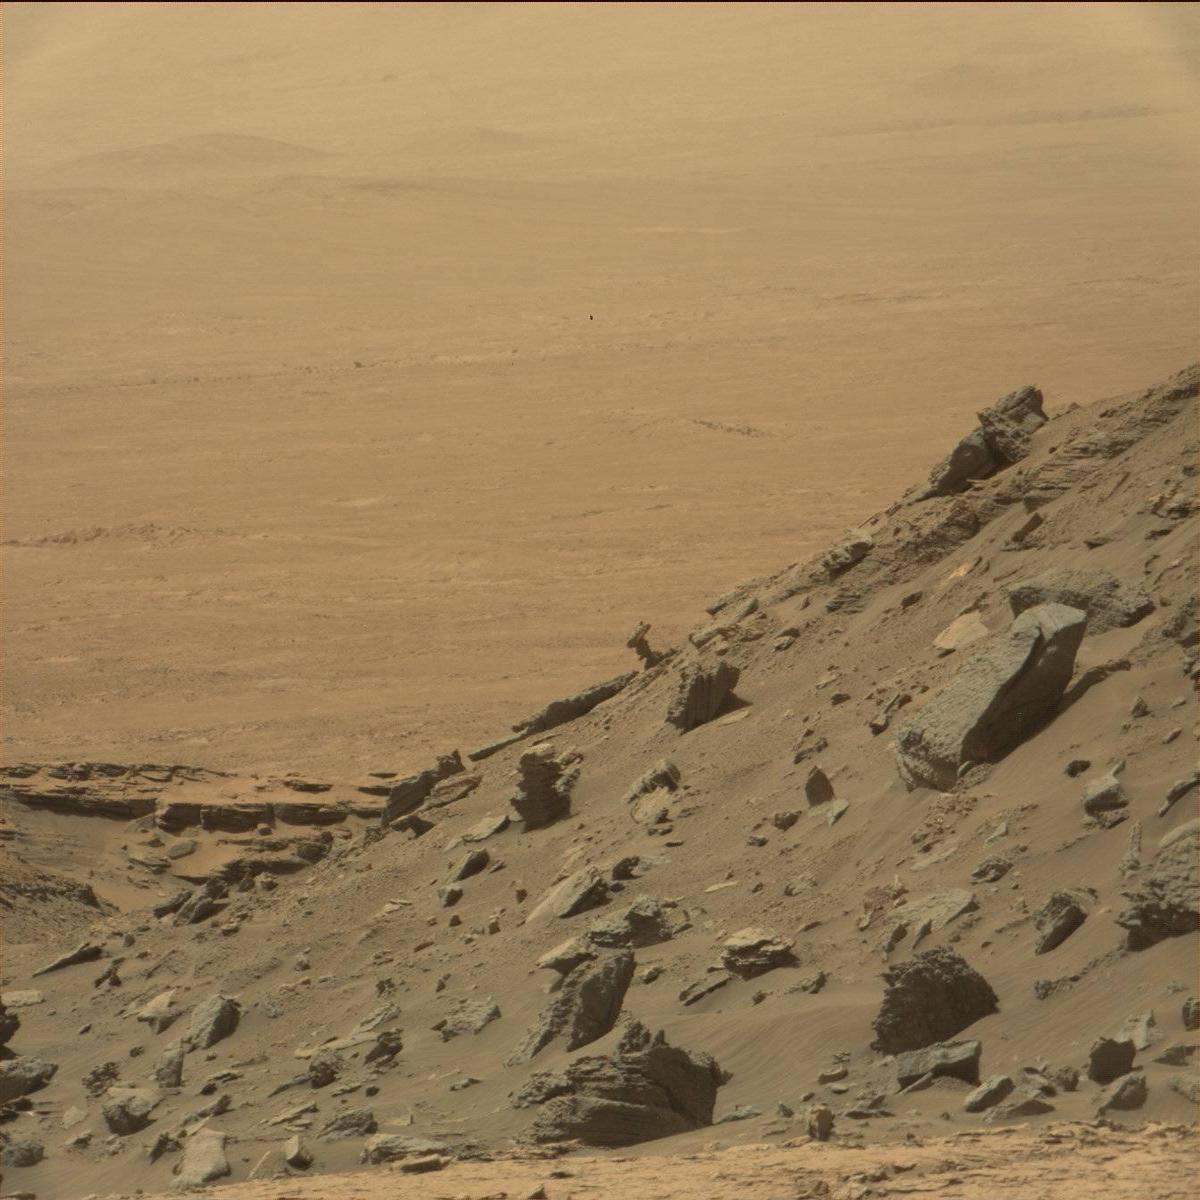
Terrain classes present: Bedrock, Ridge, Sand / Soil